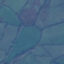
Land use / land cover: Pasture